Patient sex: F
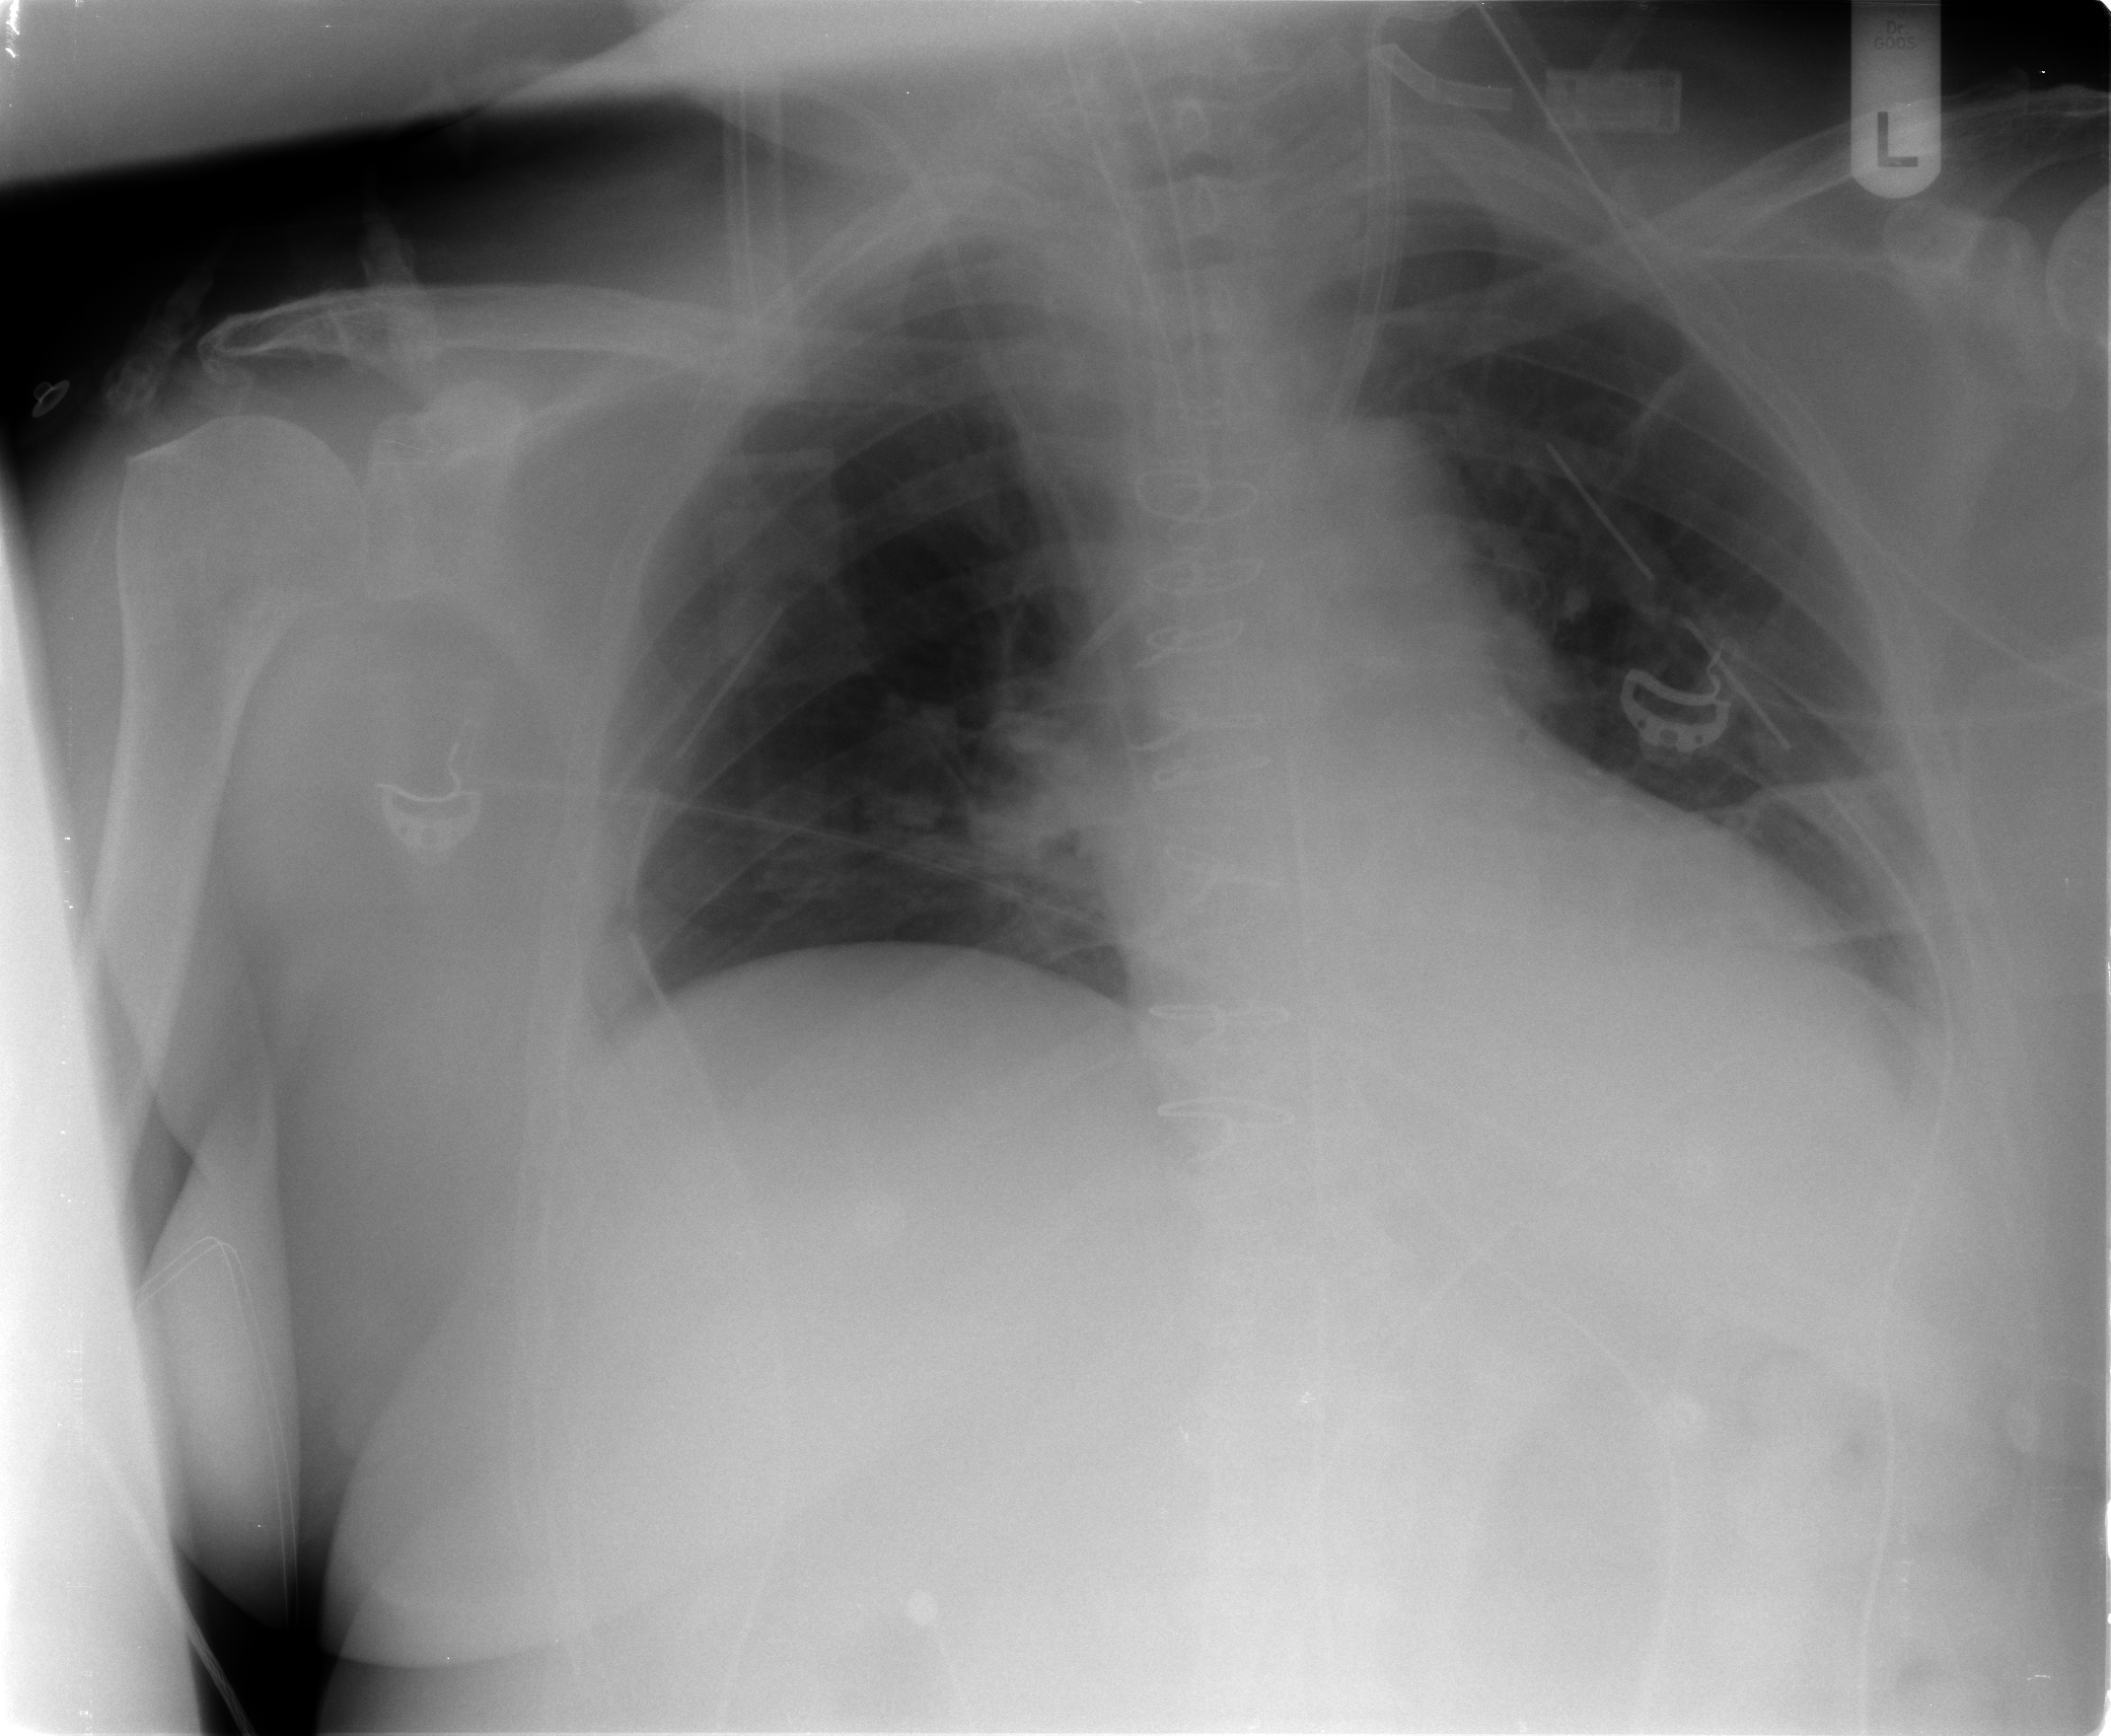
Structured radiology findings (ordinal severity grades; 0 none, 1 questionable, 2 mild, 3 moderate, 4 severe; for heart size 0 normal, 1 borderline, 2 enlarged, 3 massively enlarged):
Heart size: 0
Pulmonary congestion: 2
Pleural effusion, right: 1
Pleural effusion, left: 1
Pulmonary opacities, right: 0
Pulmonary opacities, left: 0
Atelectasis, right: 0
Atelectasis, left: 0